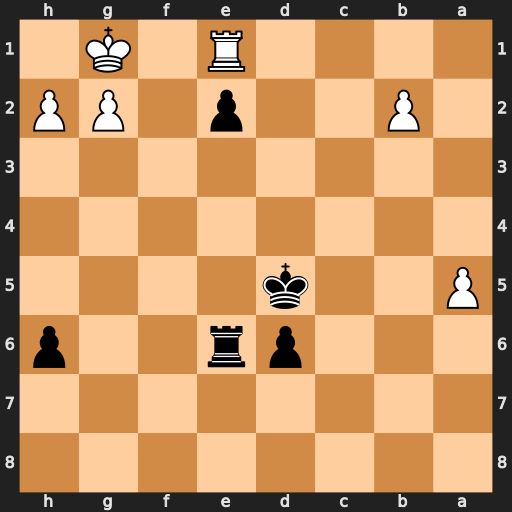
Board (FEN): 8/8/3pr2p/P2k4/8/8/1P2p1PP/4R1K1
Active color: b
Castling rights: -
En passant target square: -
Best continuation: Kd4 Kf2 Kd3